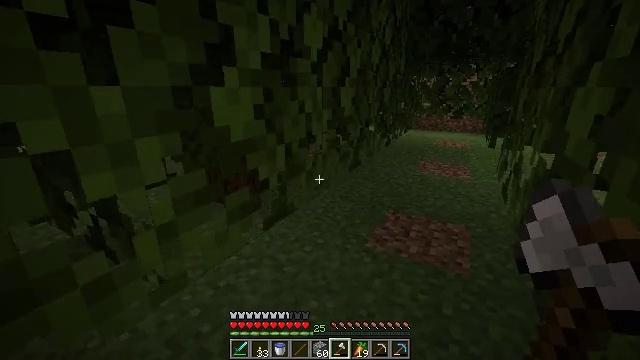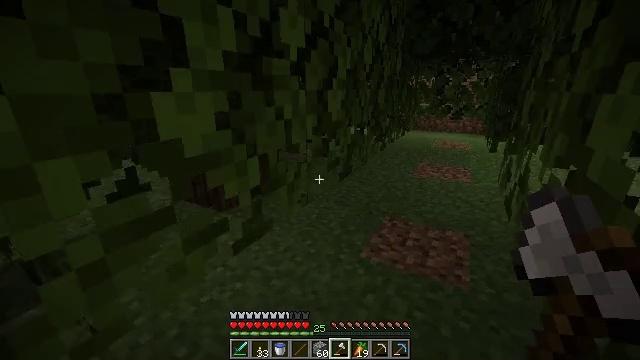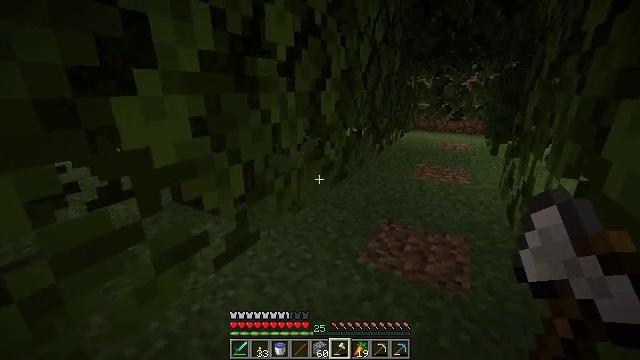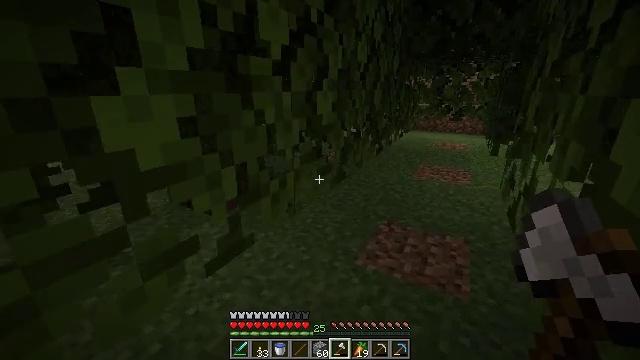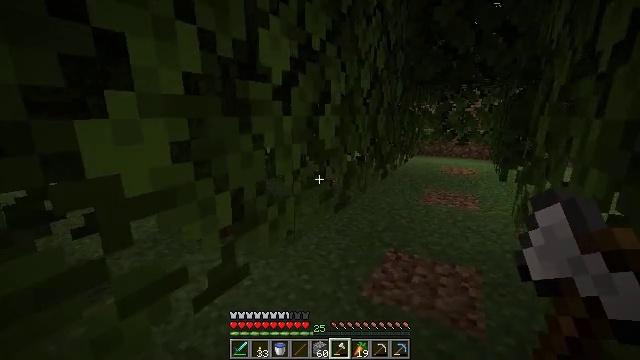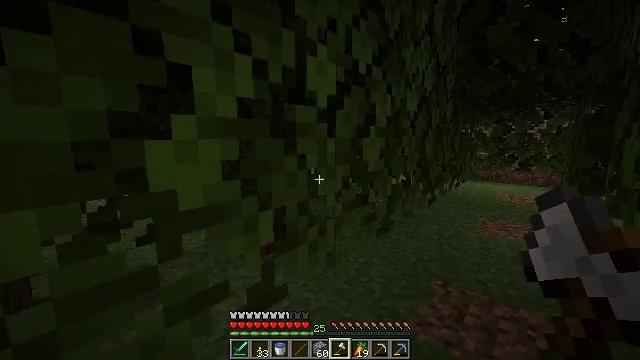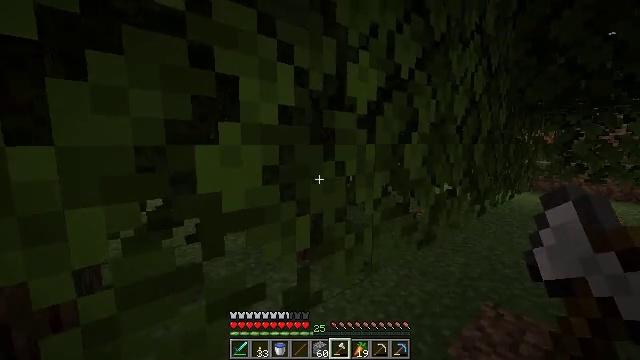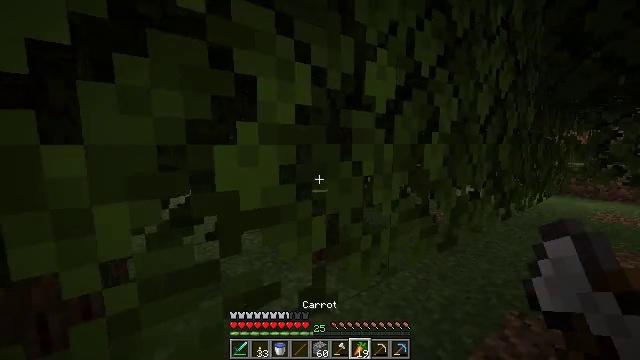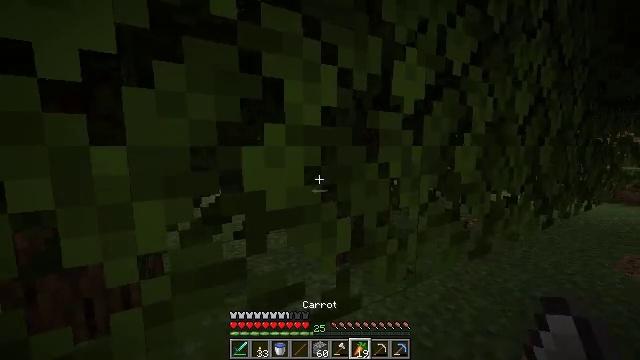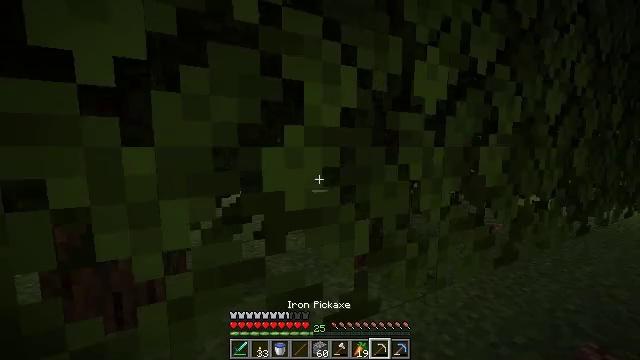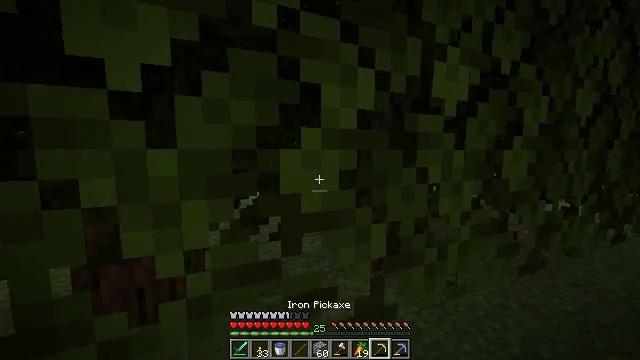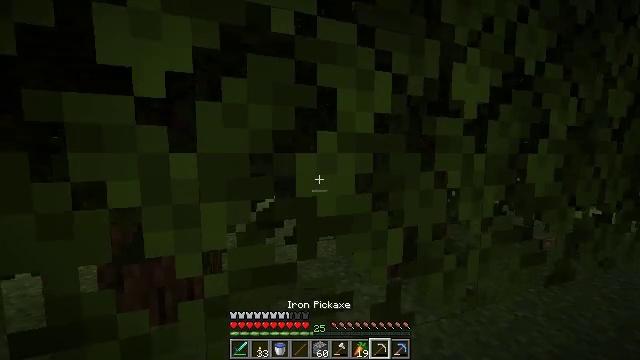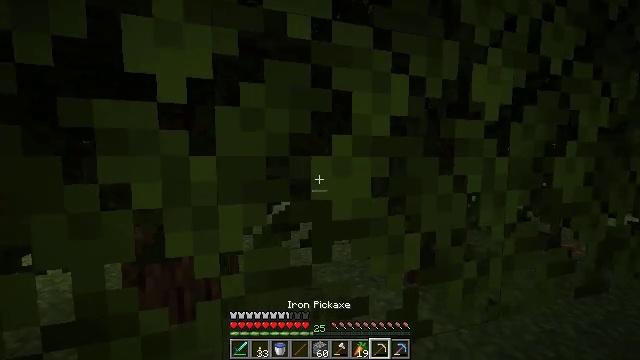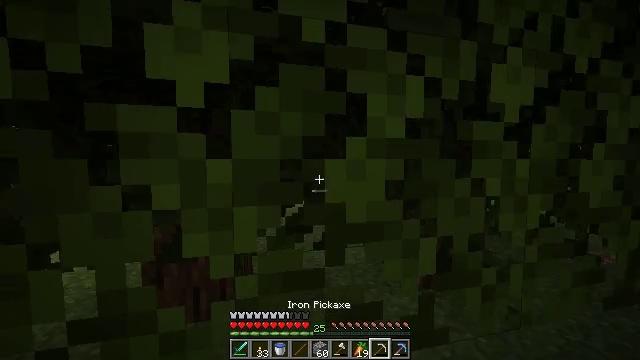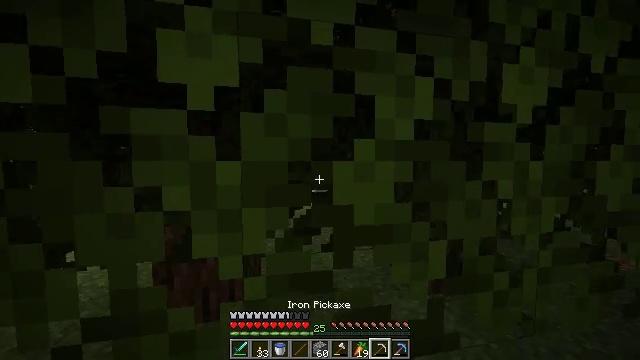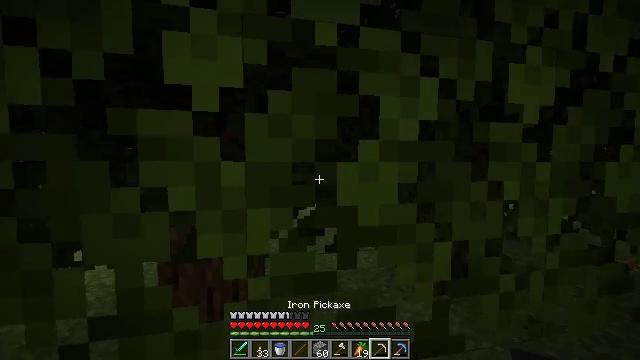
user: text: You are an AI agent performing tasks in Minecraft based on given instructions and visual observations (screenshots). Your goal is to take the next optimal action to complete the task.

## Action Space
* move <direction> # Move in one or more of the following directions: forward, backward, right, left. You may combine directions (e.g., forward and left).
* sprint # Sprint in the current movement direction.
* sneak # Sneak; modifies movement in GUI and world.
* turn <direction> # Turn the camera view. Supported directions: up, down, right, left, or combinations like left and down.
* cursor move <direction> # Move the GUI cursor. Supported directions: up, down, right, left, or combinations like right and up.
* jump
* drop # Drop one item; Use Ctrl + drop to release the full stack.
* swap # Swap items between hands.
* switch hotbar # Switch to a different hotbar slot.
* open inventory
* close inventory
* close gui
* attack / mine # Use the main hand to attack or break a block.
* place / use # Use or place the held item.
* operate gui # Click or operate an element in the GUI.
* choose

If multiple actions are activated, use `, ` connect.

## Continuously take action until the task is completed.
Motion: motion action
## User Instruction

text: Remove oak leaves from branches.
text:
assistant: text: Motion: move right
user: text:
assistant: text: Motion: move right
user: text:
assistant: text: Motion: no_op
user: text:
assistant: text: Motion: turn left and up
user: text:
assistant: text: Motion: turn left and up
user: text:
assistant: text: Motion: turn left and up
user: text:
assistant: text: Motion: turn left
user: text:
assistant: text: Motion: turn left
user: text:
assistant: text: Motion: turn left
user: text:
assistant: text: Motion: turn left
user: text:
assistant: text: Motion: turn left
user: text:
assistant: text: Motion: turn left
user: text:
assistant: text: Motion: turn left
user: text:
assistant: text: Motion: turn left
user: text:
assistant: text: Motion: no_op
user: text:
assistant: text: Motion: turn left
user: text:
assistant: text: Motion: move left, turn left
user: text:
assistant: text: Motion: move left, turn left
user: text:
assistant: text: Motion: move left, turn left
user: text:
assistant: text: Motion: move left, turn left
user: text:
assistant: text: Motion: move left, turn left
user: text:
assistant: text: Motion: no_op
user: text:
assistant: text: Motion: no_op
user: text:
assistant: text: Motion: no_op
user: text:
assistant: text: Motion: no_op
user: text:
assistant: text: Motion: no_op
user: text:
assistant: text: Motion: no_op
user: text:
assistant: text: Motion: no_op
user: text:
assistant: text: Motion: no_op
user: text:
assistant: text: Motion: turn right